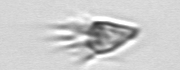
Label: Paratontonia_gracillima